Field crop: tomato
Growth stage: 1
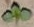
Species: solanum